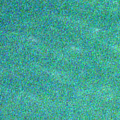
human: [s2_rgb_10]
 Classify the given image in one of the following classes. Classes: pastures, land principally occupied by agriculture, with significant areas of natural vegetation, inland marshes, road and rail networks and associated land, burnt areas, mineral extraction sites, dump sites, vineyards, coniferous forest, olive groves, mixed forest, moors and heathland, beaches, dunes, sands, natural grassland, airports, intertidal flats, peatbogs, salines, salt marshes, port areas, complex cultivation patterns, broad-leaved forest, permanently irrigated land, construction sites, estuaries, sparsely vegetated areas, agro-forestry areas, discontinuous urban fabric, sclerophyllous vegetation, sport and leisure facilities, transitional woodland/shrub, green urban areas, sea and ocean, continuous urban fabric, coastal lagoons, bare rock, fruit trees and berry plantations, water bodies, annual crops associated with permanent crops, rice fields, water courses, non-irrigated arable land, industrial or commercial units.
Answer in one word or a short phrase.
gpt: sea and ocean